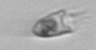
Label: Balanion